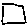
Label: square